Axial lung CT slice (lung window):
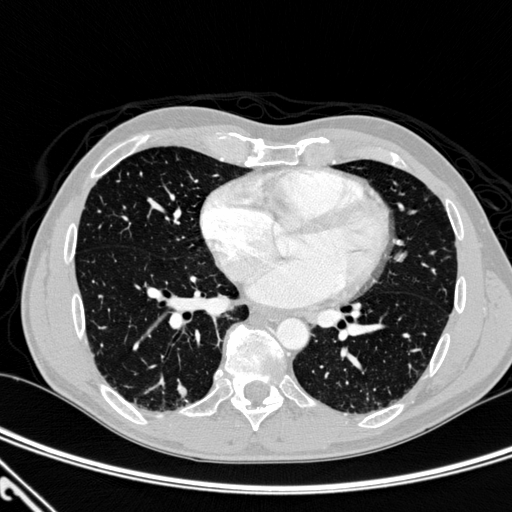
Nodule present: yes
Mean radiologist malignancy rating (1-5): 2